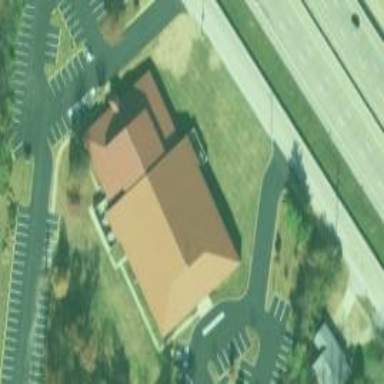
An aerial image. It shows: Place of worship.